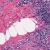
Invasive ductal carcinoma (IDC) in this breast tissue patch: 0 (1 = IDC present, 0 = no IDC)